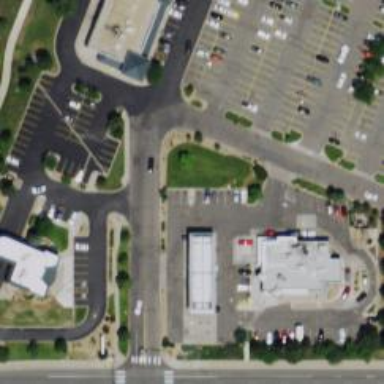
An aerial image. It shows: Parking space is available.